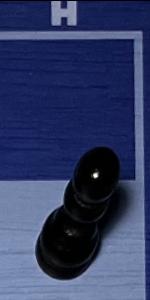
Label: Pawn_Black